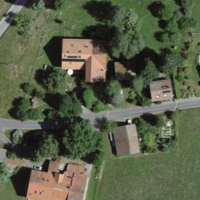
EUNIS habitat code: 52
Species observed at this site:
Aegopodium podagraria